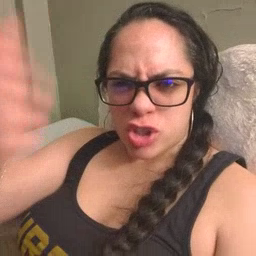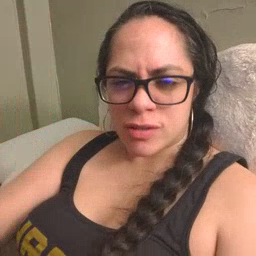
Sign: garbage